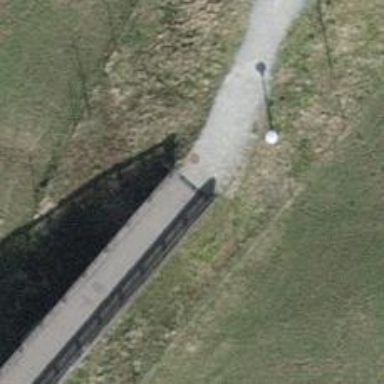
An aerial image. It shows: Footway bridge with concrete surface.